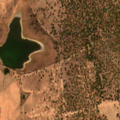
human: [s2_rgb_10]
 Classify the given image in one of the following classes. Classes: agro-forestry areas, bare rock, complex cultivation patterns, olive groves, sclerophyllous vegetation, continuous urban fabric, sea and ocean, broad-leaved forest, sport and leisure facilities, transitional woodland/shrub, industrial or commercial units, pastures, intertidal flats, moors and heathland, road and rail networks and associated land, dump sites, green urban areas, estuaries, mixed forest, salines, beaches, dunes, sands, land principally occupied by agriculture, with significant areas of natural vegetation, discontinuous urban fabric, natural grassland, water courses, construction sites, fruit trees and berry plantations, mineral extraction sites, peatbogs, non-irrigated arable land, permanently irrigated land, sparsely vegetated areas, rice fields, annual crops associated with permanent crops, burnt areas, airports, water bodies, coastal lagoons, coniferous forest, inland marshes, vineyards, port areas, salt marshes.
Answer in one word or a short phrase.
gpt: non-irrigated arable land, permanently irrigated land, agro-forestry areas, broad-leaved forest, water bodies